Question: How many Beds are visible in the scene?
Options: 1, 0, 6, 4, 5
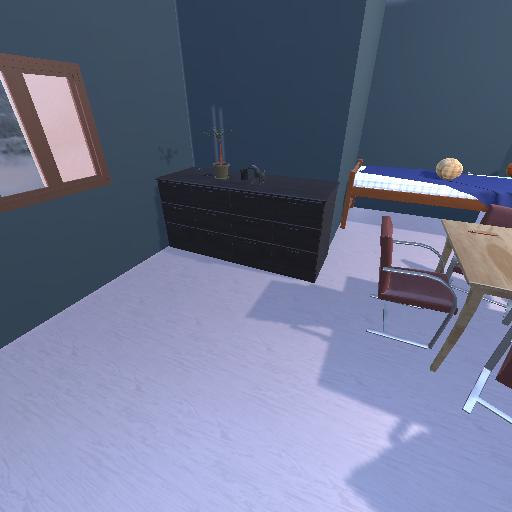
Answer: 1